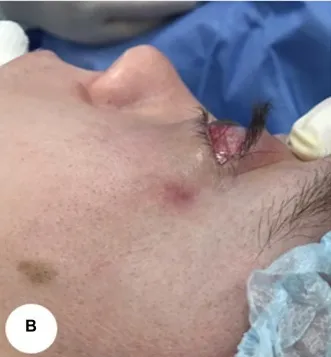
A visual manifestation and instrumental examinations of Case 1. (C) Axial MRI shows dilatation of the superior ophthalmic vein in a patient with left side carotid-cavernous fistula.
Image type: medical_photograph (skin_photograph)